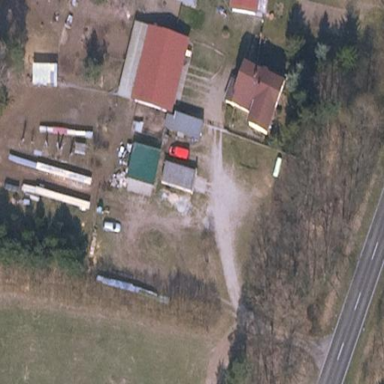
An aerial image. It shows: Farmyard area.